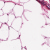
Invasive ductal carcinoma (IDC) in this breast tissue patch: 0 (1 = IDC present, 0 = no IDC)